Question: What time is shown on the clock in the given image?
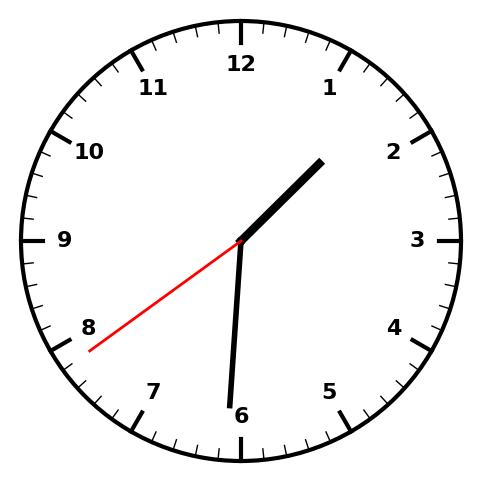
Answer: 01:30:39